Interaction volume radius: 10 \u00c5
Interaction volume height: 25 \u00c5
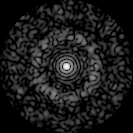
Disorder parameter: 0.8471